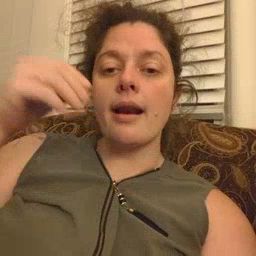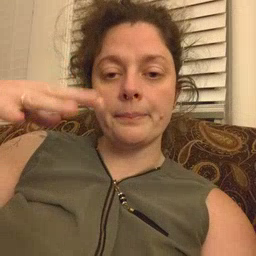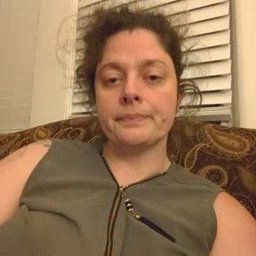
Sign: lamp